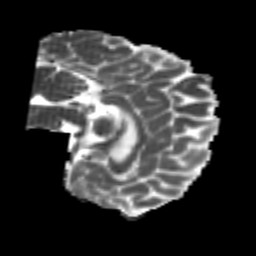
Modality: MD
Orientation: sagittal
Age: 23
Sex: male
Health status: healthy
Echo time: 0.074 s